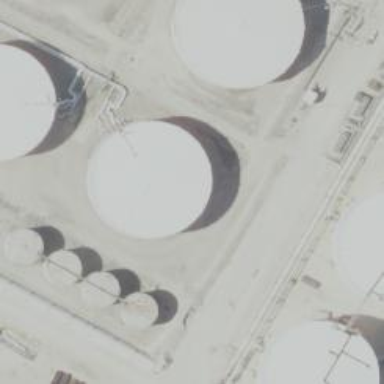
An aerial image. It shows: Storage tank which is man-made and housed in building.